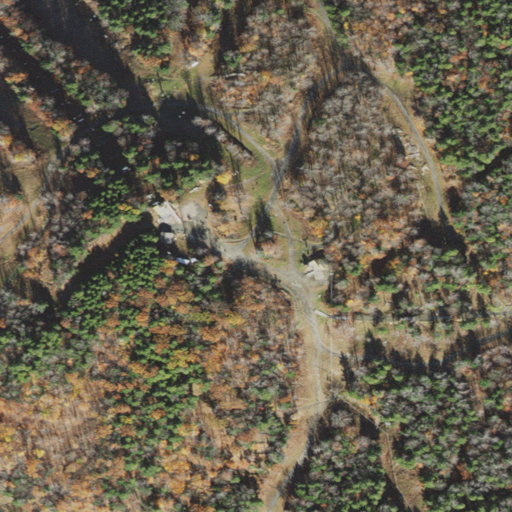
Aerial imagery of mountain in Massachusetts named Mount Institute containing mixed forest, deciduous forest, open development, evergreen forest, low intensity development, and medium intensity development